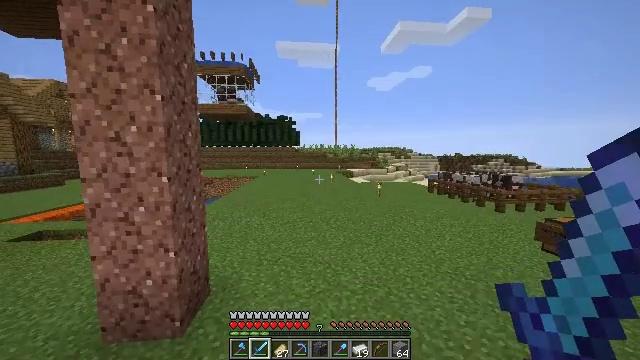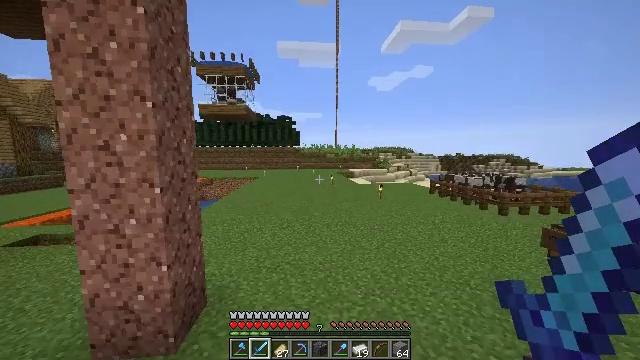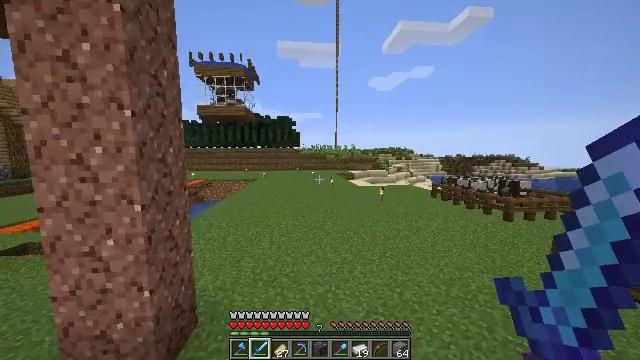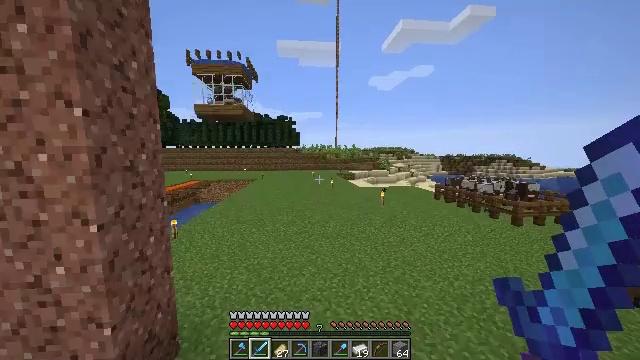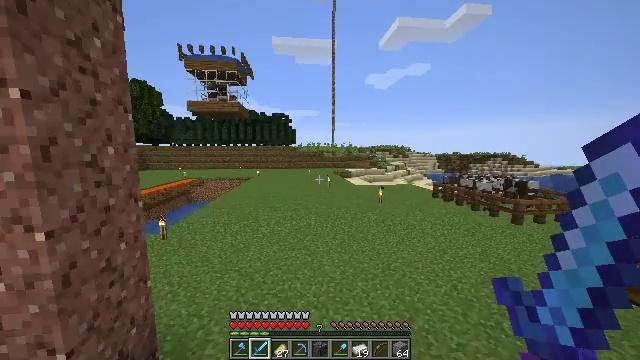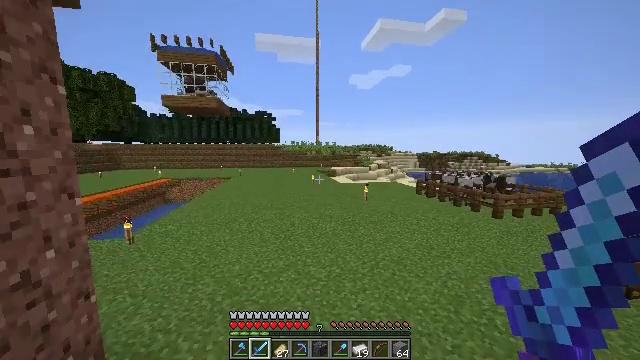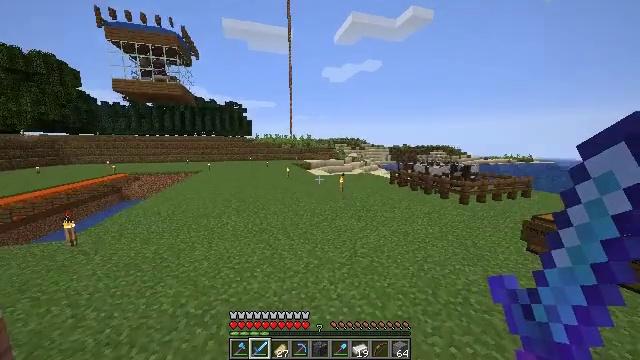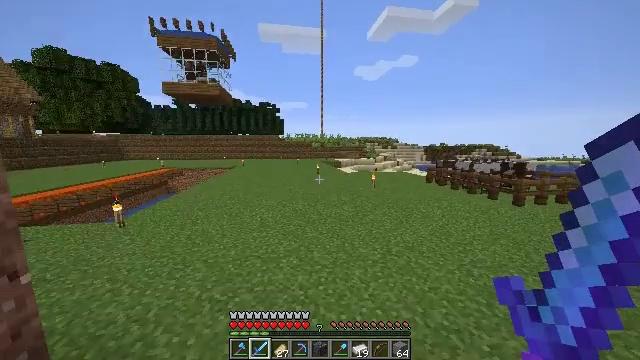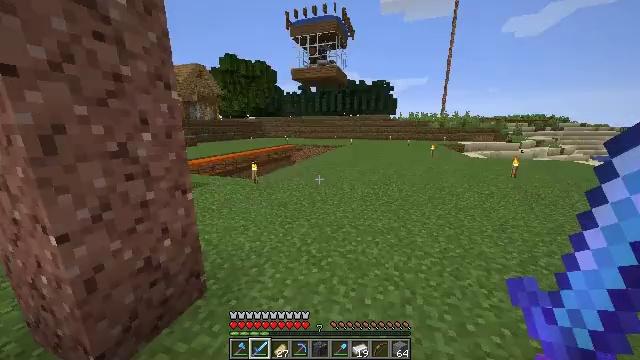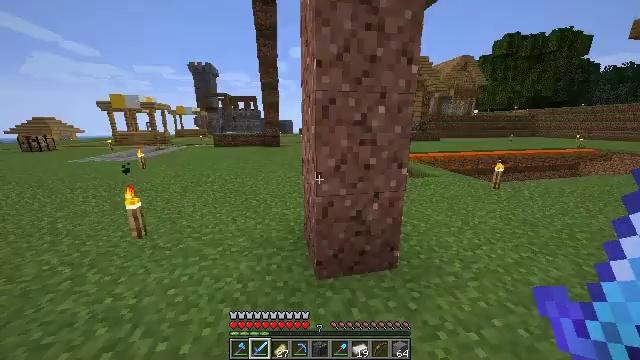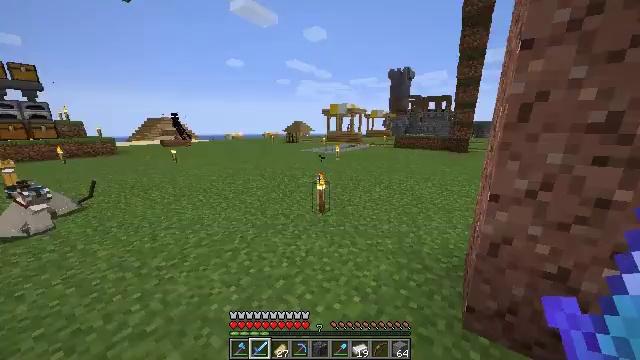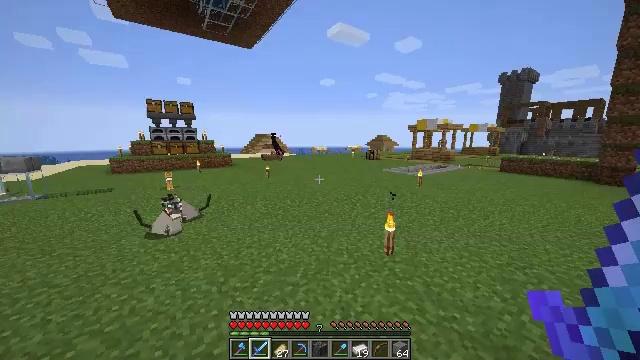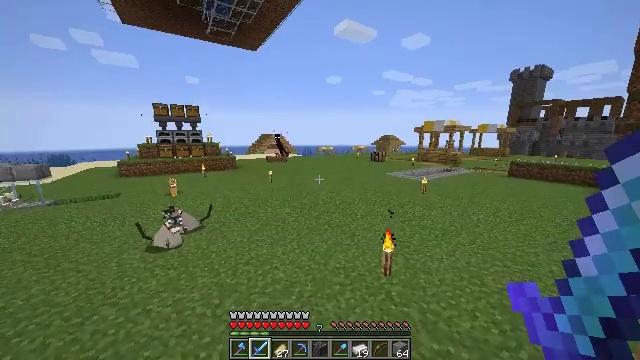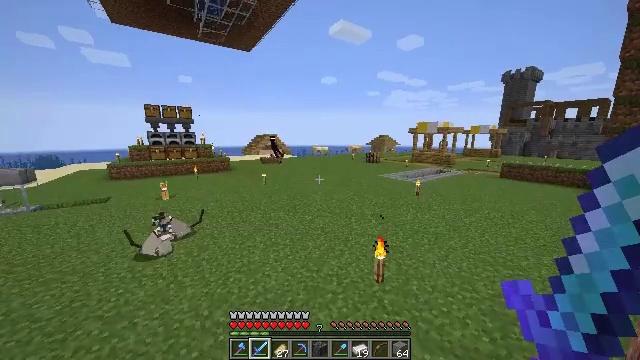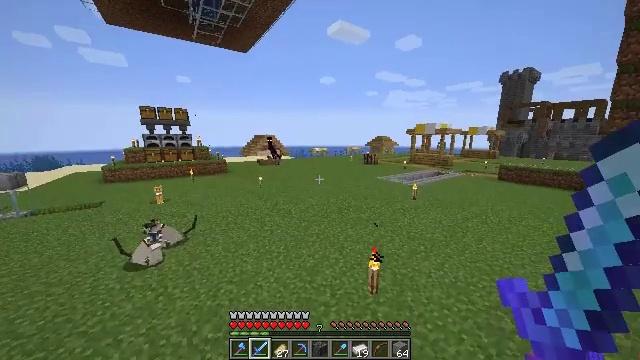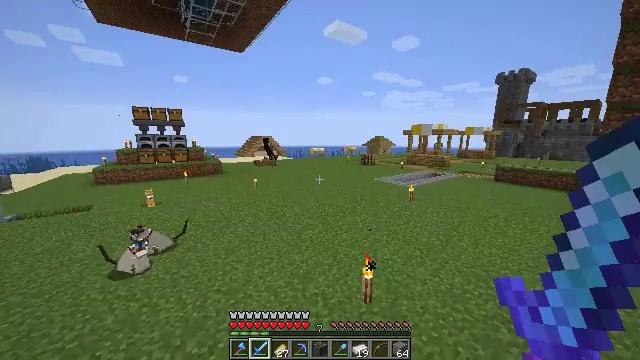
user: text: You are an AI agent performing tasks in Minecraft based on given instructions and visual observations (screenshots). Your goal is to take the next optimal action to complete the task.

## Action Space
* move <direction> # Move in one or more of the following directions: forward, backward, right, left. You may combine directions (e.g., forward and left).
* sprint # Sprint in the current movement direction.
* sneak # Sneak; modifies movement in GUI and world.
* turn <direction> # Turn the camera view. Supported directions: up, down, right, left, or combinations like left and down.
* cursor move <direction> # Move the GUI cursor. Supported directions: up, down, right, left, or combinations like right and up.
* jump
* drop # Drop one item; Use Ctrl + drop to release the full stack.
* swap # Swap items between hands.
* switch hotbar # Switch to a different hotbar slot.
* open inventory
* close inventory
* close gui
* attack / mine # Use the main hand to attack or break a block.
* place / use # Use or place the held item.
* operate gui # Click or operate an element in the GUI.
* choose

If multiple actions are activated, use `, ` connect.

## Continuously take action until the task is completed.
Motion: motion action
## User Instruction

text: Craft an iron trapdoor.
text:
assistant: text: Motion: move forward, jump
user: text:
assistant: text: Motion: move forward, jump
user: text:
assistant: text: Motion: move forward, jump
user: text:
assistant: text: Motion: move forward, jump
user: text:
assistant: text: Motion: move forward, turn right, jump
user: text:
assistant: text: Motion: move forward, turn right and down, jump
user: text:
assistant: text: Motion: move forward, sprint, turn left, jump
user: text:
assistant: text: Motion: move forward, sprint, turn left and down, jump
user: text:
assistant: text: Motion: move forward, sprint, turn left, jump
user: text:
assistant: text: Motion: move forward, sprint, turn left, jump
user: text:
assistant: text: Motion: move forward, turn left and up, jump
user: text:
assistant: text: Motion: move forward, turn left, jump
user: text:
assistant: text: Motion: move forward, turn right, jump
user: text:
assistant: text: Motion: move forward, sprint, jump
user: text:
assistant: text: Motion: move forward, sprint, jump
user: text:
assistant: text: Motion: move forward, sprint, jump
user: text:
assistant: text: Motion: move forward, sprint, jump
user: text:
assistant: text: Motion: move forward, jump
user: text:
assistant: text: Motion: move forward, turn left and up, jump
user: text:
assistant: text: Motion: move forward, turn left, jump
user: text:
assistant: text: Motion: move forward, sprint, turn right, jump
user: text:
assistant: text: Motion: move forward, sprint, turn right, jump
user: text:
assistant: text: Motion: move forward, sprint, turn right, jump
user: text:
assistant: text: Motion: move forward, sprint, jump
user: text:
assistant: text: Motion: move forward, jump
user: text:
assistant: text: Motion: move forward, jump
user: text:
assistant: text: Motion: move forward, jump
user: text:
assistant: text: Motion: move forward, jump
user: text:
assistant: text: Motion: move forward, jump
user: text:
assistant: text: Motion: move forward, sprint, jump